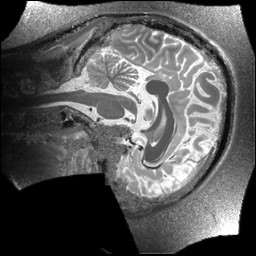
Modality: T1map
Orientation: sagittal
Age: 30
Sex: male
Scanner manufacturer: siemens
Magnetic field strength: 6.98 T
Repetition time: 6 s
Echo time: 0.00283 s